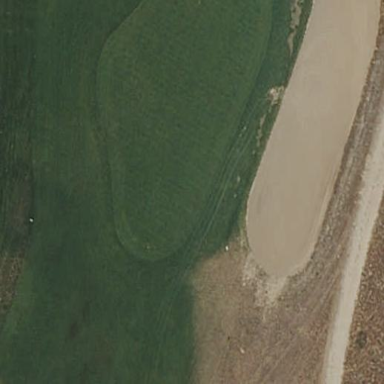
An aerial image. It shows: Golf green.